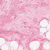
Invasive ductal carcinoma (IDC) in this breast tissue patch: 0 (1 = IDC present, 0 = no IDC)